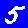
Digit: 5